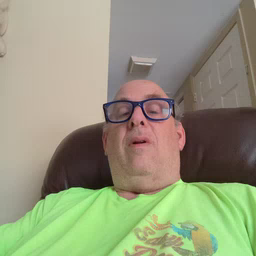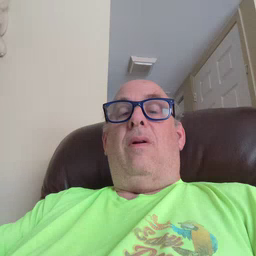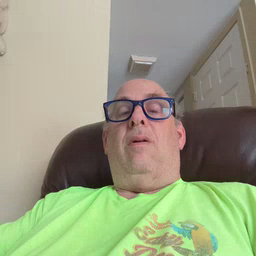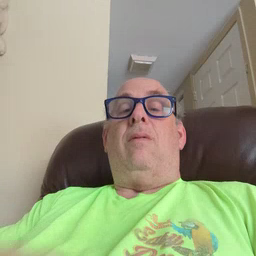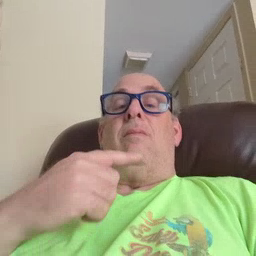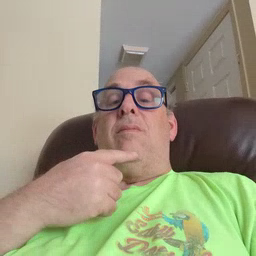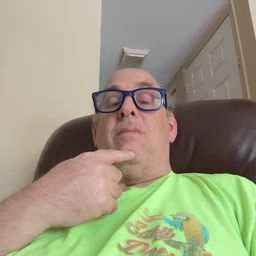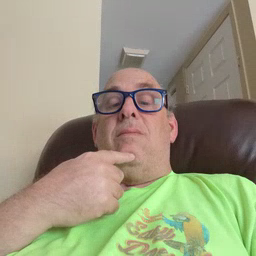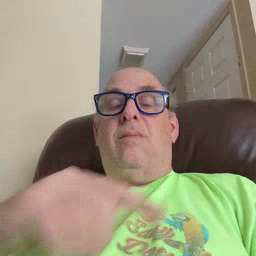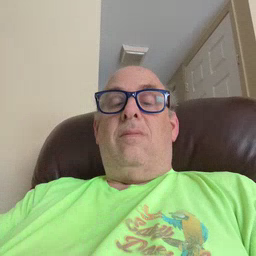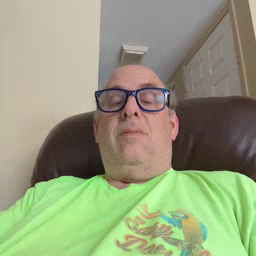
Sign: chin